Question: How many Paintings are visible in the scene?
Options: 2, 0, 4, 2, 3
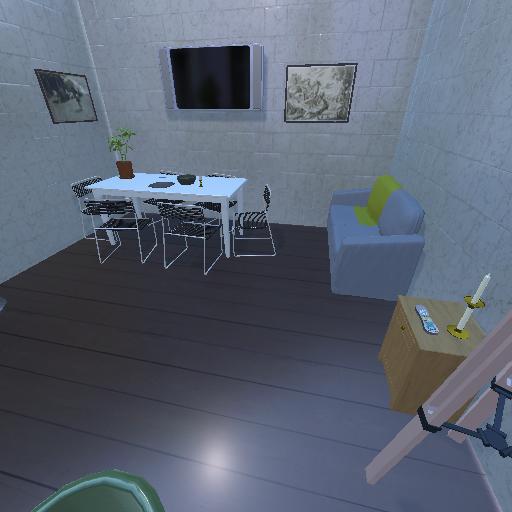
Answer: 2